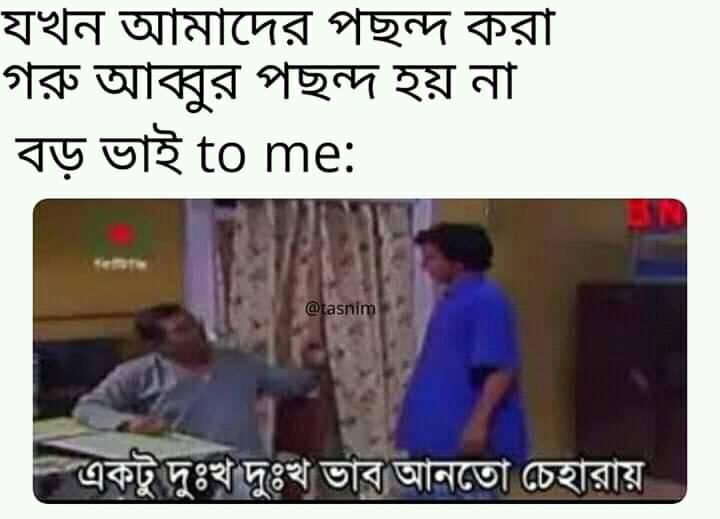
Caption: যখন আমাদের পছন্দ করা গরু আব্বুর পছন্দ হয় না     বড় ভাই  to me : একটু দুঃখ দুঃখ ভাব আনতো চেহারায়
Label: non-hate